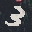
Label: 3